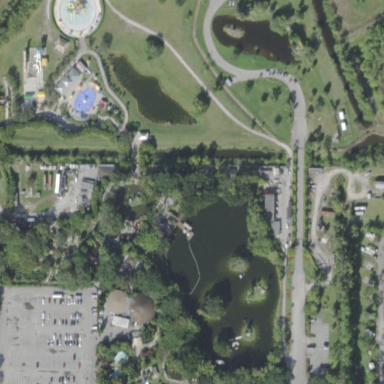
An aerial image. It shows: Theme park.